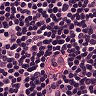
Metastatic tissue present: no